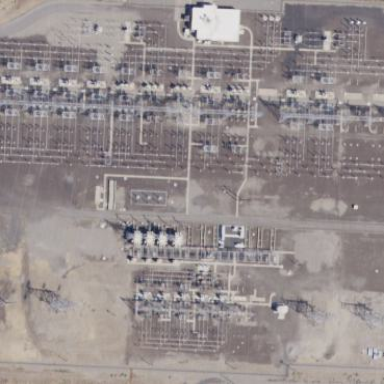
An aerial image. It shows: Power substation.